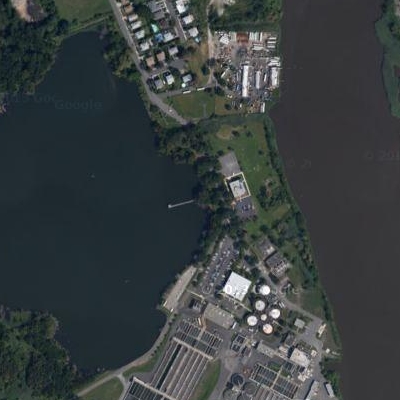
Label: RiverLake